Question: ## Problem
I am working on a Jenkins job which accepts some parameters from the user. I am encountering an undesired behaviour: Jenkins appears to be expanding environment variables references within the parameter environment variables before my script has a chance to read them.
If the user enters 'foo-$BUILD_NUMBER' for a parameter, what my script actually sees is something like 'foo-123'; the environment variable is expanded. If input the value contains '$$', my script only sees a single '$'. However, if it contains a '$variable' which does not exist in the environment, the value is left unmodified (without raising any kind of error).
This is inconvenient because it even happens for password fields, and I typically use a password generator that can include '$' characters. I don't want my passwords to potentially be silently mangled.
## Example
My initial test case was the following, using the Jenkins Job Builder Groovy DSL.
'''
new BaseJobBuilder(
jobName: 'example',
jobBuildName: 'example-${BUILD_NUMBER}',
).build(this).with {
parameters {
nonStoredPasswordParam('SERVICE_PASSWORD')
}
steps {
shell('echo "$SERVICE_PASSWORD";')
}
}
'''
However, for a more reduced test case I created a new Jenkins installation from the 'jenkins/jenkins:lts' Docker image, configured it without any plugins (even the defaults), and created an equivalent job using the web UI.

When I run either of these jobs with the value 'hello $BUILD_NUMBER $HOME world' for my parameter 'SERVICE_PASSWORD', the output has the variables expanded, instead of the literal value I want.
'''
Started by user jeremy
Building in workspace /var/jenkins_home/workspace/jeremy
[jeremy] $ /bin/sh -xe /tmp/jenkins2451955822062381529.sh
+ echo hello 3 /var/jenkins_home world
hello 3 /var/jenkins_home world
Finished: SUCCESS
'''
## Question
Is there any way to access the original parameter values for a Jenkins before they're subject to variable expansion/interpolation, or to otherwise disable or circumvent this behaviour?
How can I accept raw text parameters that may contain '$' dollar characters without risk of them being mangled?
## Related Links
- <URL>
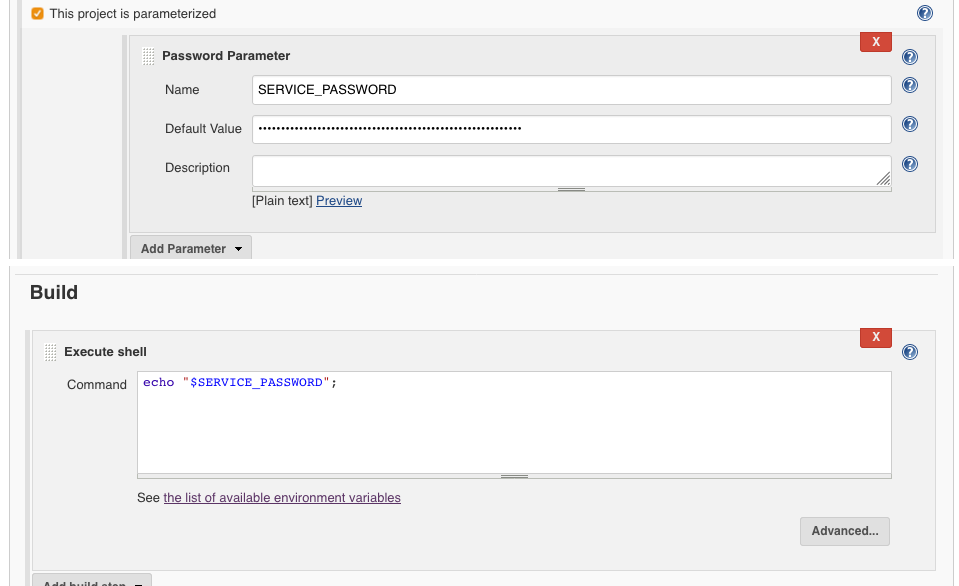
Answer: As a workaround, we can add an initial build step that reads all parameters directly and encodes them in <URL>, then exports the encoded values as new environment variables. Base64-encoded values can't contain any dollar characters '$', so they can be safely read by later build steps, which can decode them to get the original value without any expansion.
We implement this with a "System Groovy Script" build step from <URL> call.
'''
import hudson.EnvVars;
import hudson.model.Executor;
import hudson.model.Environment;
def build = Executor.currentExecutor().currentExecutable;
def newVariables = [:];
build.getBuildVariables().each { name, value ->
def encodedName = name + "_B64";
def encodedValue = value.bytes.encodeBase64().toString();
newVariables.put(encodedName, encodedValue);
}
build.getEnvironments().add(Environment.create(new EnvVars(newVariables)))
'''
Your Jenkins administrator may need to approve this script from <URL> the first time it's loaded. Because it already encodes all parameters, you should never need to modify it, and will be able to reuse it in other jobs without reapproval.
Subsequent "Execute Shell" steps will now be able to decode the original value.
'''
set -eu +vx;
echo "directly from environment: $SERVICE_PASSWORD";
SERVICE_PASSWORD="$(echo "$SERVICE_PASSWORD_B64" | base64 --decode)";
echo "via base-64 encoded value: $SERVICE_PASSWORD";
'''
We can use our original test value of 'hello $BUILD_NUMBER $HOME world' to confirm that it works:
'''
directly from environment: hello 12 /var/jenkins_home world
via base-64 encoded value: hello $BUILD_NUMBER $HOME world
'''
---
It is not possible to disable variable expansion when you're reading parameters from environment variables. This behaviour doesn't have to do with parameters specifically, but with how Jenkins handles environment variables in general. After the <URL> of nonexistent variables:
> Unlike shell, undefined variables are left as-is (this behavior is the same as Ant.)
These expansions are performed unconditionally, so there's no way to disable it without modifying or replacing several classes in Jenkins.